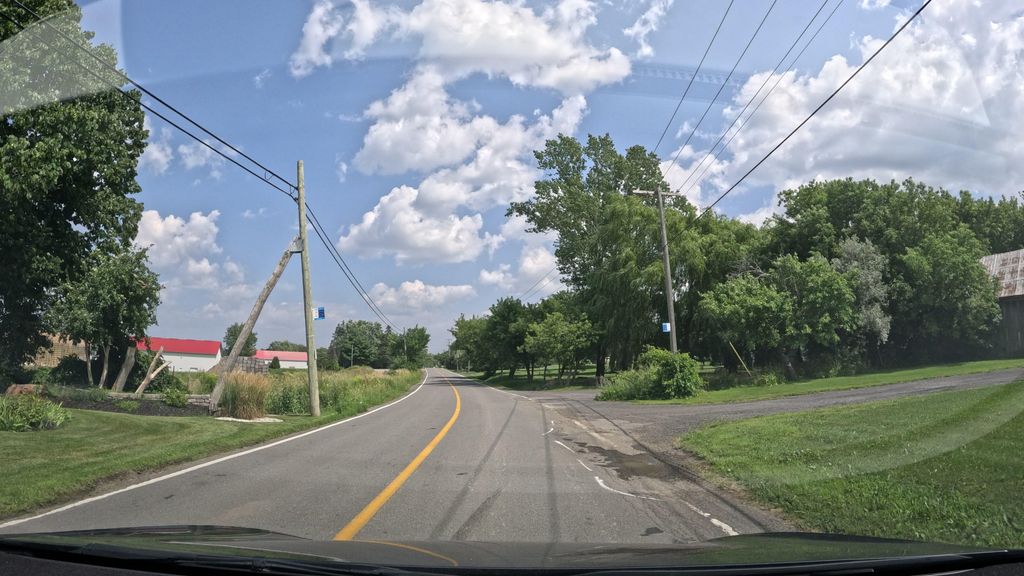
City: montreal